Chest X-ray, PA view. Patient: 54 years old, sex M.
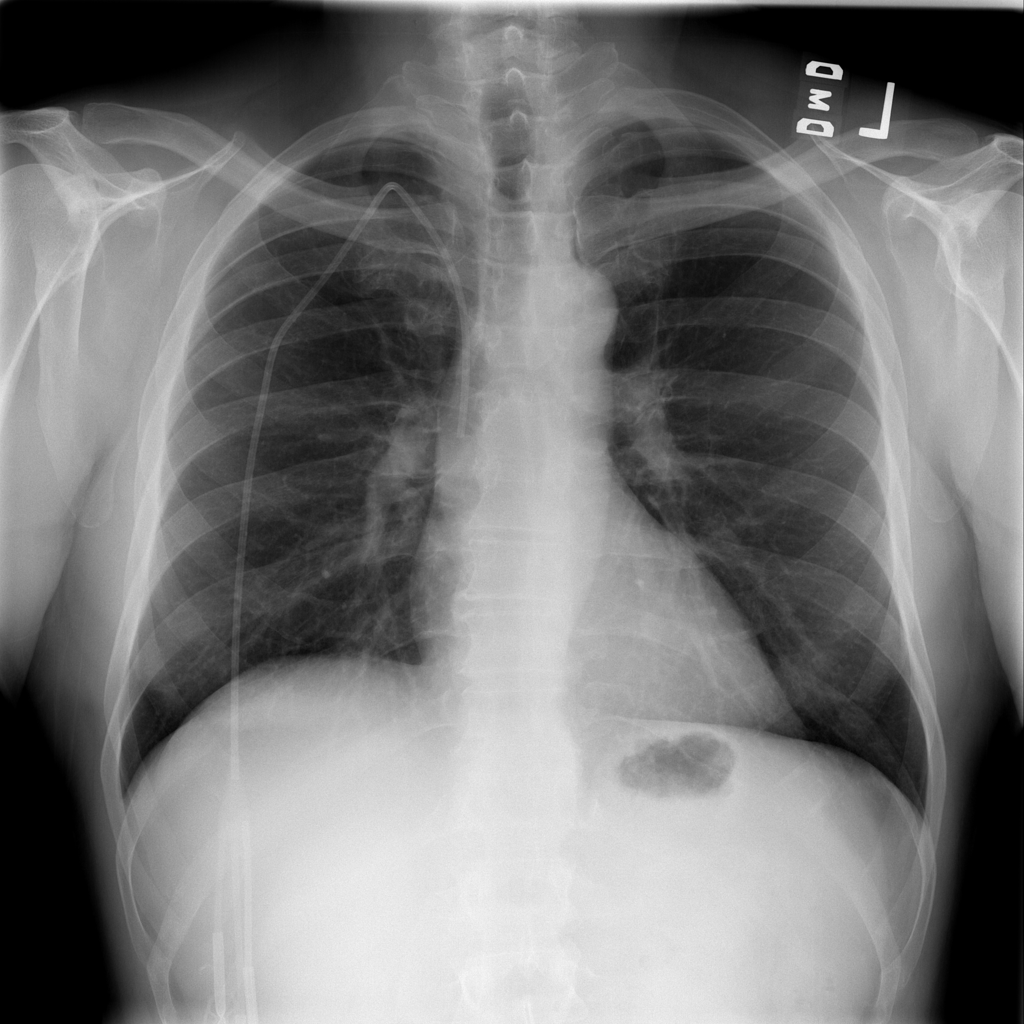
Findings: No Finding